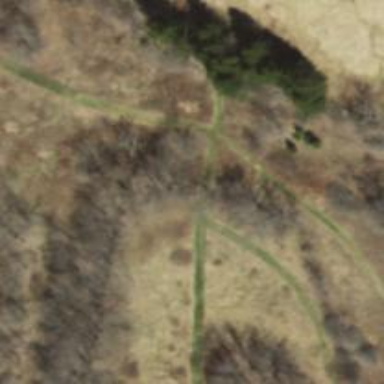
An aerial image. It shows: Path with excellent visibility for trail.